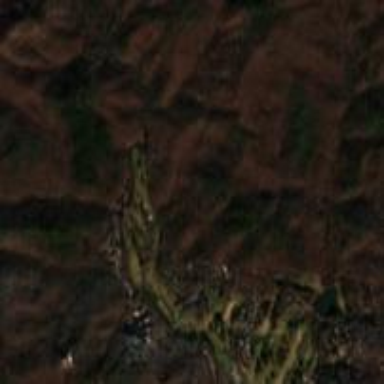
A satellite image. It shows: Golf course.